Question: i have a custom cell with a couple of labels. I want to have 1 label exactly at the right position as if i would use a UITableViewCellStyleValue1. The idear is that i have only 1 Custom Cell with more data inside and the rest of the table should use UITableViewCellStyleValue1. My Problem is that the margins are not correct. Any help would be appreciated.
Edit: The custom cell was created with IB.
Edit: Added a simple example.
The right margin of "" is not the same like "". The Margins between the Header and Footer is also not correct. The Cell within section 1 is a custom cell with 4 labels. I'm not using auto layout. I hope this will clear things up.
The Text for can be dynamic. Meaning it will be set by code.

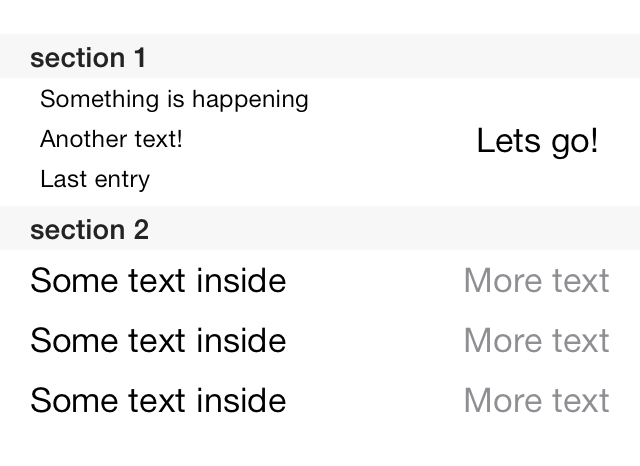
Answer: 1. Go into interface builder and access your custom cell's xib file
2. Add a UILabel
3. Click on the UILabel and then position it to the far right
4. With your label selected, click on the size inspector tab on the right navigation pane
5. Then click on the auto resizing box and click the right handle and make sure its highlighted in red like shown in this picture below:

Notice how the left handle is unselected but more importantly the right handle in the autoresizing box is selected. This is important as it tells the UILabel to hug to the right of the View and retain its position no matter how much the view is expanded or contracted.
1. Click on your UILabel
2. Click on the pin tab where the four buttons are positioned at the bottom of your interface builder screen (shown in the image below)
3. Now you will see a pop up box (also shown in the image below), click on the cross hair's right handle at the top of the popup window (next to the textfield where it says 20 in the image below), and the handle will turn red. This will add 1 constraint to your label and ensure it maintains that constraint
4. Now click on Add 1 Constraint